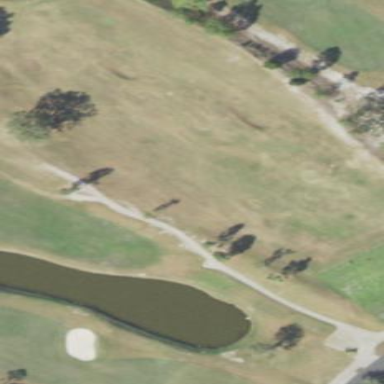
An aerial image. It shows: Grassy area designated for driving range golf.